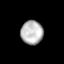
Tissue: skin
Cell type: Epithelial cells
Senescence score: 0.2571
Nuclear area (px): 514
Mean DAPI intensity: 184.058